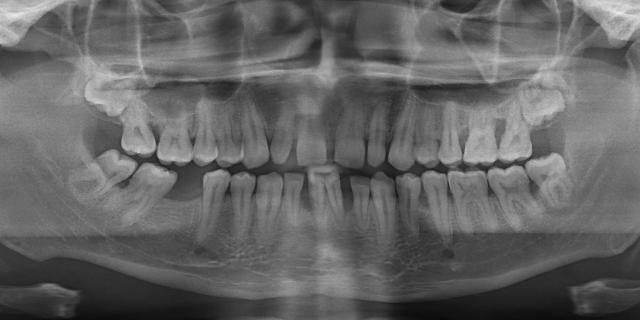
adult